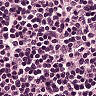
Metastatic tissue present: no